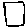
Label: square